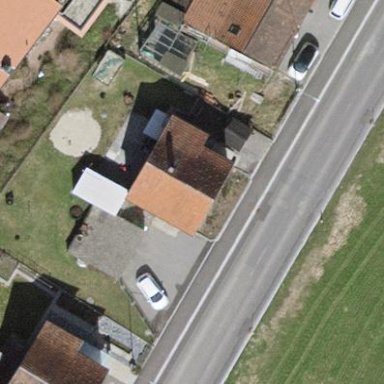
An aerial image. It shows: Detached building with gabled roof.